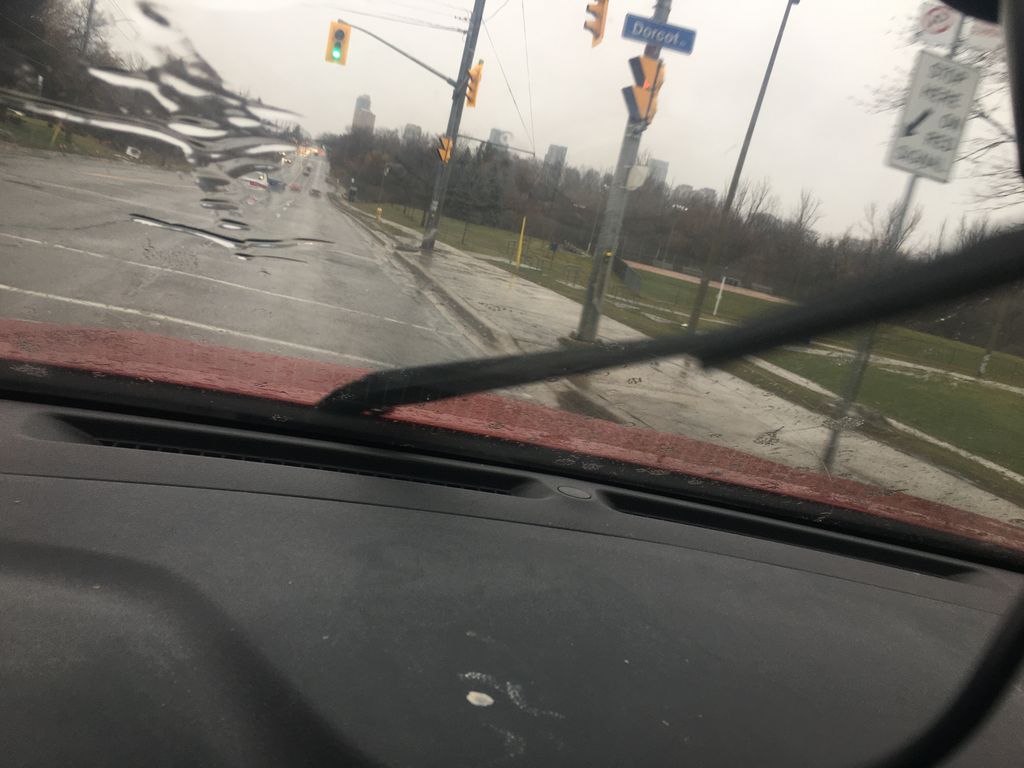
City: toronto